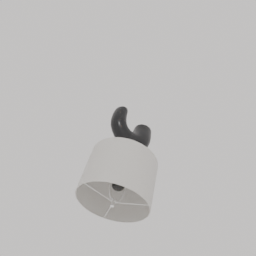
Label: lighting